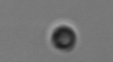
Label: nanoplankton_mix